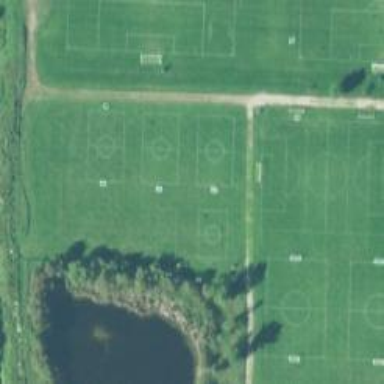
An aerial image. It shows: Soccer pitch designated for leisure and sports activities.